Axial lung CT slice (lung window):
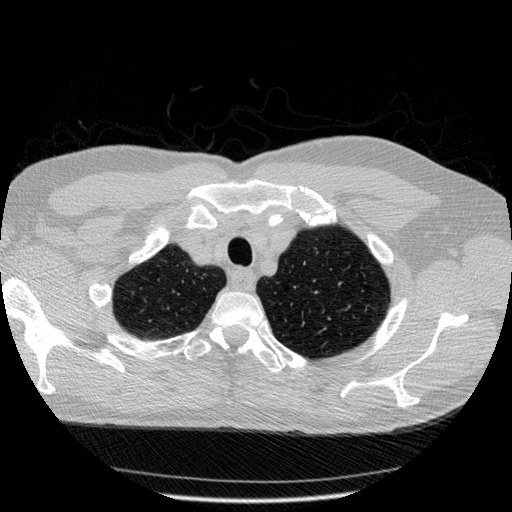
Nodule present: no